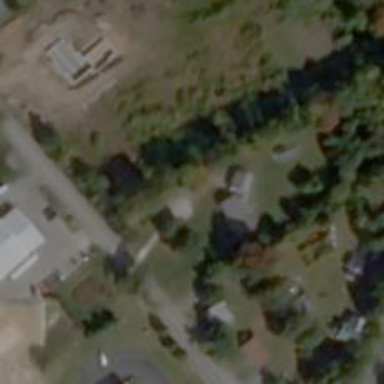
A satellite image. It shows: Driveway.